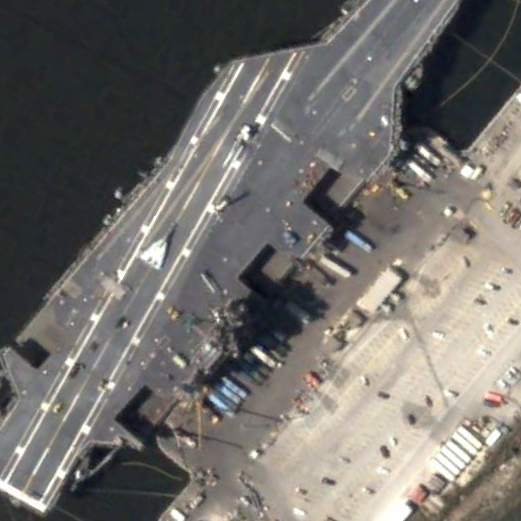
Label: aircraft_carrier